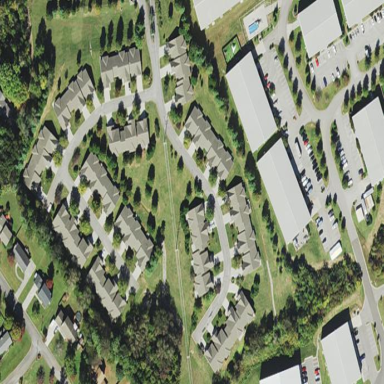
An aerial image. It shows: Condominium in residential area.